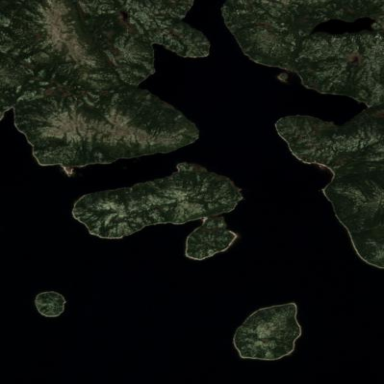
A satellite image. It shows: Island.